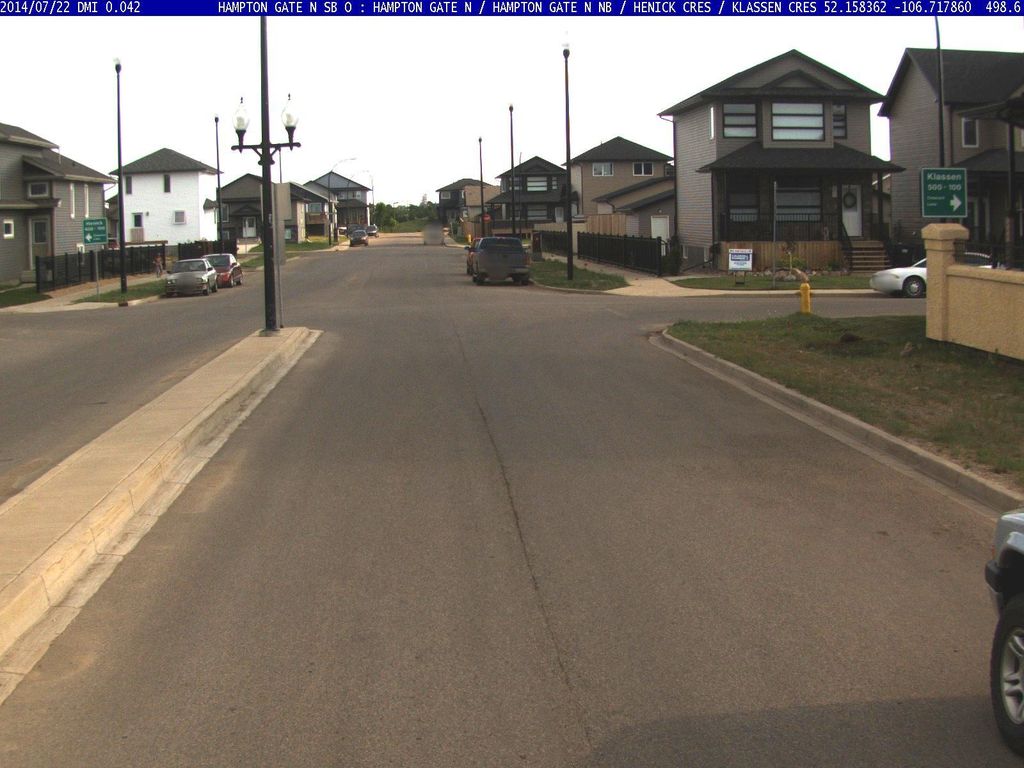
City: saskatoon